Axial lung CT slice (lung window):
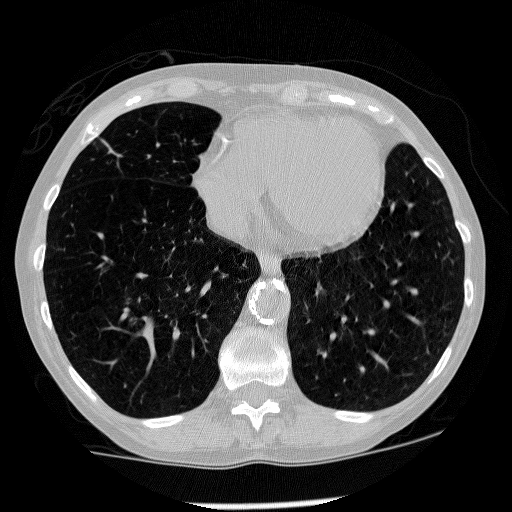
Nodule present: no